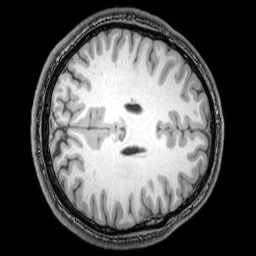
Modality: T1w
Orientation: axial
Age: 24
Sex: male
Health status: healthy
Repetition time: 0.081 s
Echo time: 0.037 s